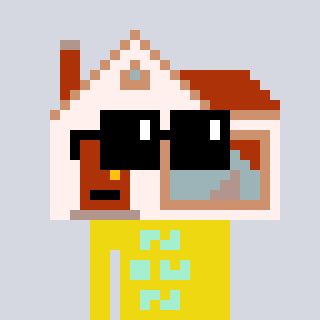
a pixel art character with square black sunglasses, a house-shaped head and a yellow-colored body on a cool background